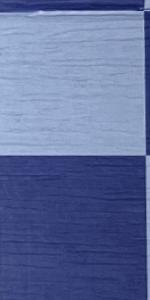
Label: Empty